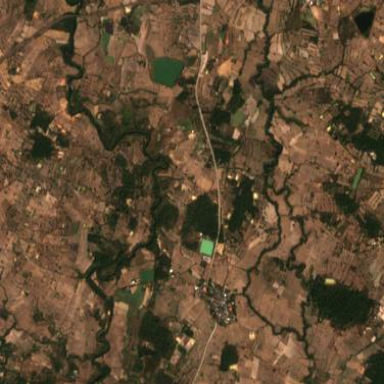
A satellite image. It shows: Farmland with rice crops producing rice.